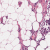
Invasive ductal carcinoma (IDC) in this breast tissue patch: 0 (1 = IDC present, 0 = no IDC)